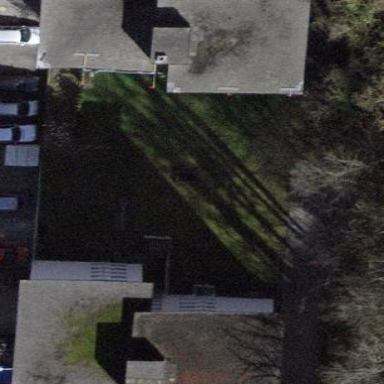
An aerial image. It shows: Flat-roofed building.